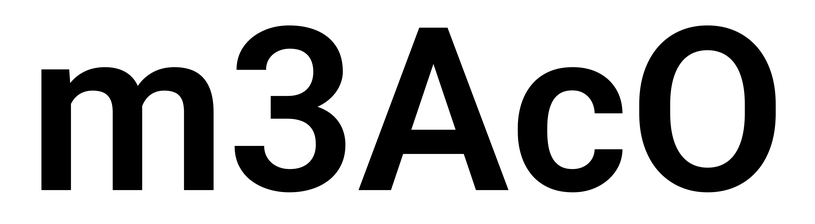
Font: Roboto_SemiBold